Interaction volume radius: 5 \u00c5
Interaction volume height: 15 \u00c5
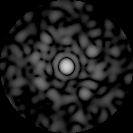
Disorder parameter: 0.8011